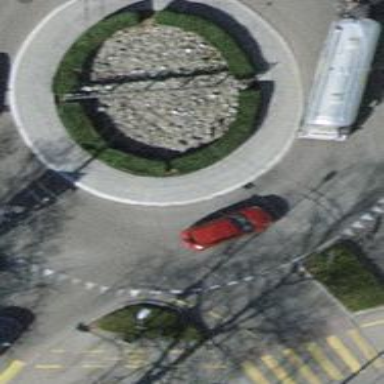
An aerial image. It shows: Asphalt road classified as primary highway with roundabout. Trolley wires are present along the road.